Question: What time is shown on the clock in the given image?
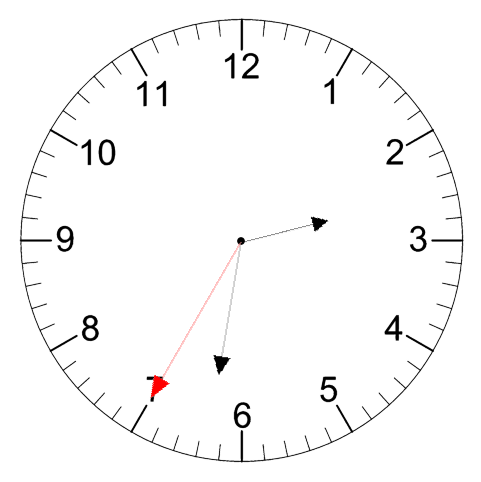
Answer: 02:31:35